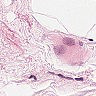
Metastatic tissue present: no